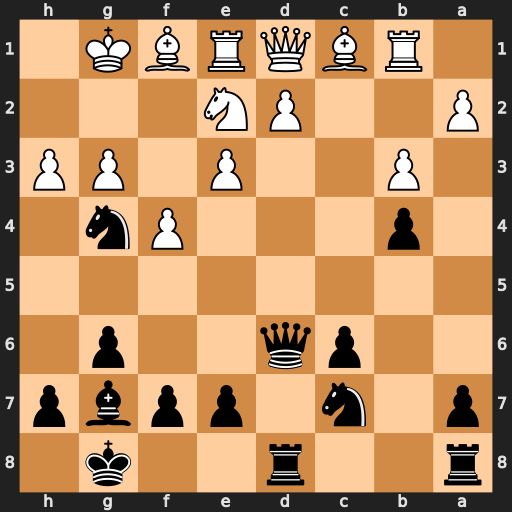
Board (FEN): r2r2k1/p1n1ppbp/2pq2p1/8/1p3Pn1/1P2P1PP/P2PN3/1RBQRBK1
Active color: b
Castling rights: -
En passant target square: -
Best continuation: Nxe3 dxe3 Qxd1 Rxd1 Rxd1